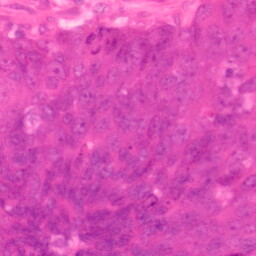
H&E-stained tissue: Colon